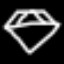
Label: diamond